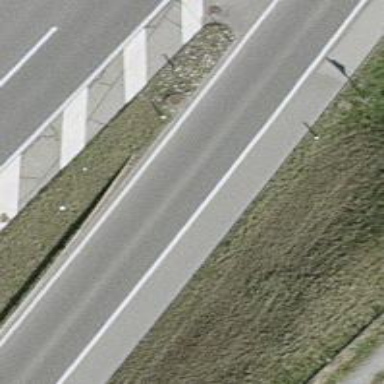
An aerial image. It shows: Guard rail as barrier.